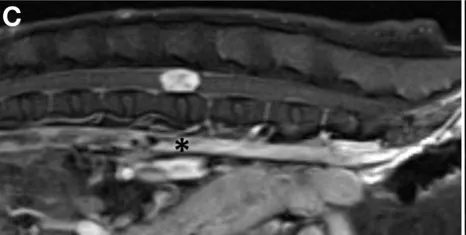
Pre-operative magnetic resonance images. Sagittal plane.
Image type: radiology (mri)